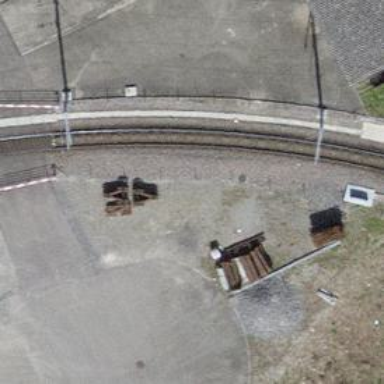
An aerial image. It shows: Narrow gauge railway with electrified contact lines.